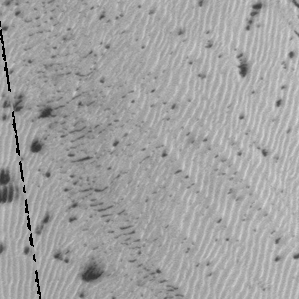
Label: frost